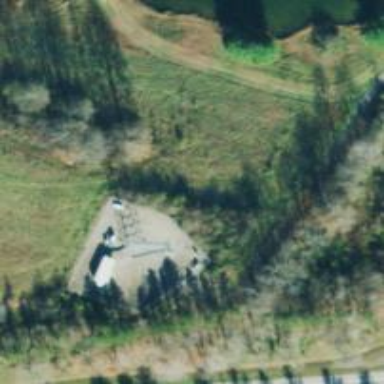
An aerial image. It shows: Communication mast tower.